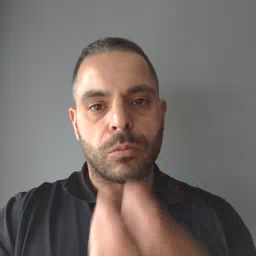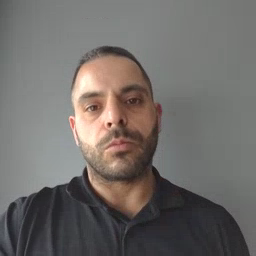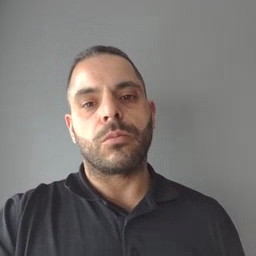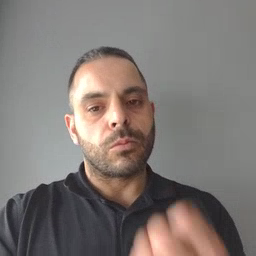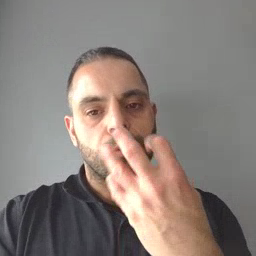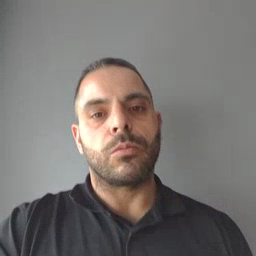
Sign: snack